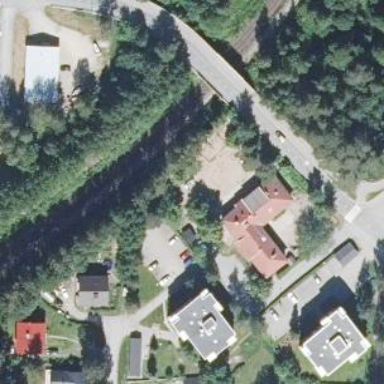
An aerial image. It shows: Kindergarten.